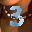
Label: 3